Question: I'm looking at the following code I found in 'libgksu' and I'm wondering what the '%s' inside the string does. I'm unable to use Google for this since it strips away characters such as the percentile during the search, leaving me only with 's' as a search term.
'''
if (!strcmp(context->user, "root"))
msg = g_strdup_printf (_("<b><big>Enter your password to perform"
" administrative tasks</big></b>
"
"The application '%s' lets you "
"modify essential parts of your "
"system."),
command);
'''
The purpose of this piece of code is to provide the text for the dialogue box that the user sees when an application requests superuser privileges on Linux, as can be seen in this screenshot

The '%s' in this case is the variable that contains the name of the application requesting privileges, but it isn't as simple as that because I've seen the '%s' used throughout the code in completely different contexts. For example, the 'else' component of the above 'if' statement is
'''
else
msg = g_strdup_printf (_("<b><big>Enter your password to run "
"the application '%s' as user %s"
"</big></b>"),
command, context->user);
'''
and '%s' is being used to mark the name of both an application and a user. Can someone please tell me what purpose of '%s' is and where I can find out more information on it's use? I'm assuming this is a regular expression, but as I said earlier, I can't Google to find out.
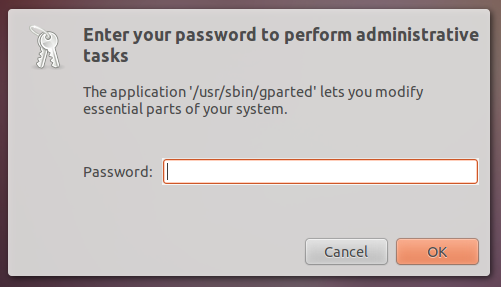
Answer: %s is a C format specifier for a string.
'''
msg = g_strdup_printf (_("<b><big>Enter your password to run "
"the application '%s' as user %s"
"</big></b>"),
command, context->user);
'''
means "where you see the first '%s', replace it with the contents of 'command' as a string, and where you see the second '%s', replace it with the contents of 'context->user' as a string.